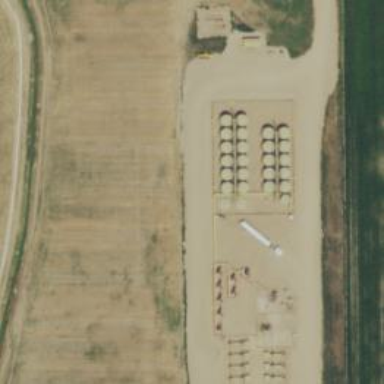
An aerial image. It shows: Storage tank that is man-made.